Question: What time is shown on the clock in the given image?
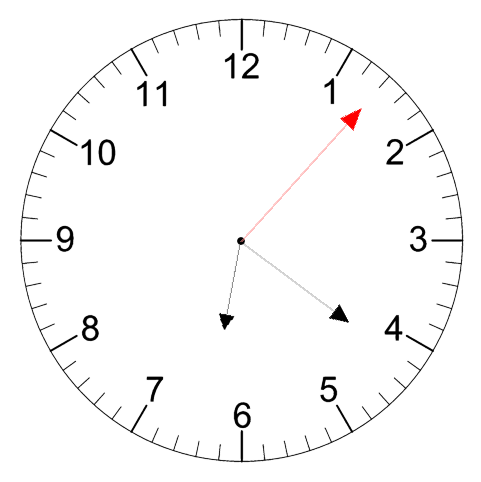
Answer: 06:21:07